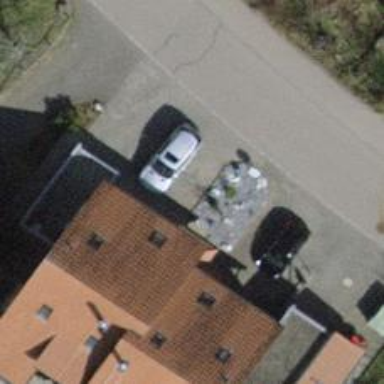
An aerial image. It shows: Terrace building.